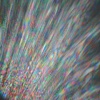
Label: sunburn